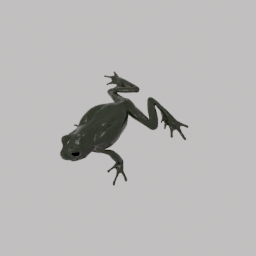
Label: animals